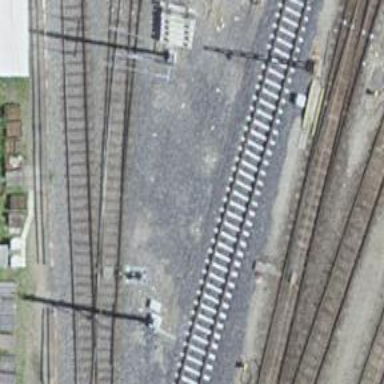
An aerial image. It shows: Single track siding with electrified contact line.